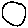
Label: circle